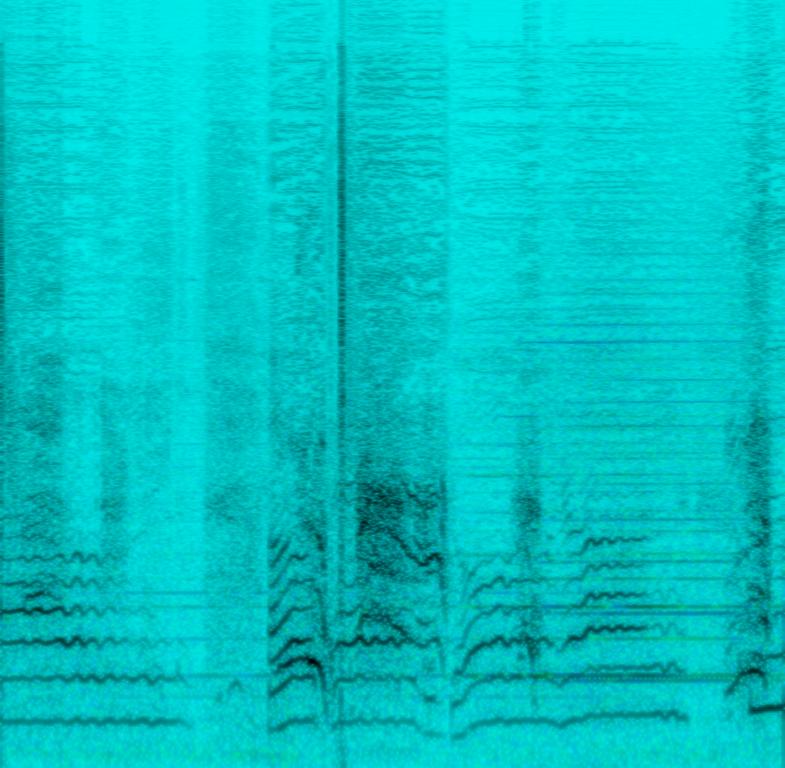
A male voice is singing kind of a calming lullaby in a higher pitch while you can hear sounds of painful screaming and crying that seem not to belong to the song. This is an amateur recording and not of the best audio-quality. This song may be playing in a cruel movie scene.